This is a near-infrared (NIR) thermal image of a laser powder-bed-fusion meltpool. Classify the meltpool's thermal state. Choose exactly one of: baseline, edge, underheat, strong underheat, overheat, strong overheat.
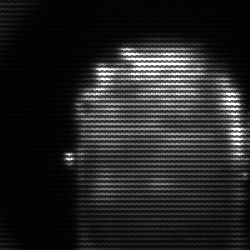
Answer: baseline